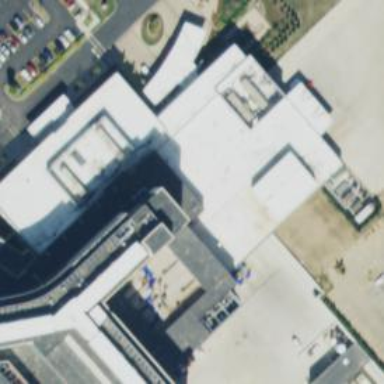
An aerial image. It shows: Hospital building with flat roof.